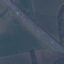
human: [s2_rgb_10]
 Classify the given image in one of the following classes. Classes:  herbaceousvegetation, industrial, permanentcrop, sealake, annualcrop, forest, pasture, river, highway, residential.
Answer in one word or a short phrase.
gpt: Highway